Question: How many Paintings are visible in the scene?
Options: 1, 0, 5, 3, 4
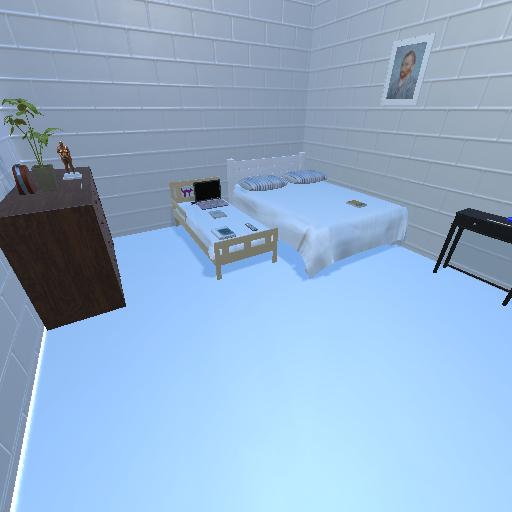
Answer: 1